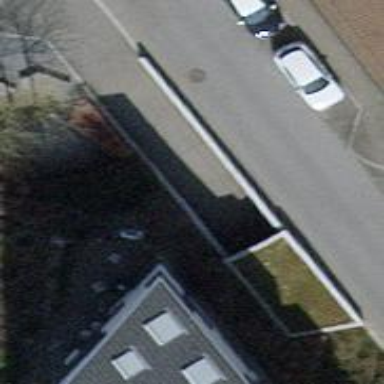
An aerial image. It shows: Parking area.